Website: crate-barrel
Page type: store-pickup
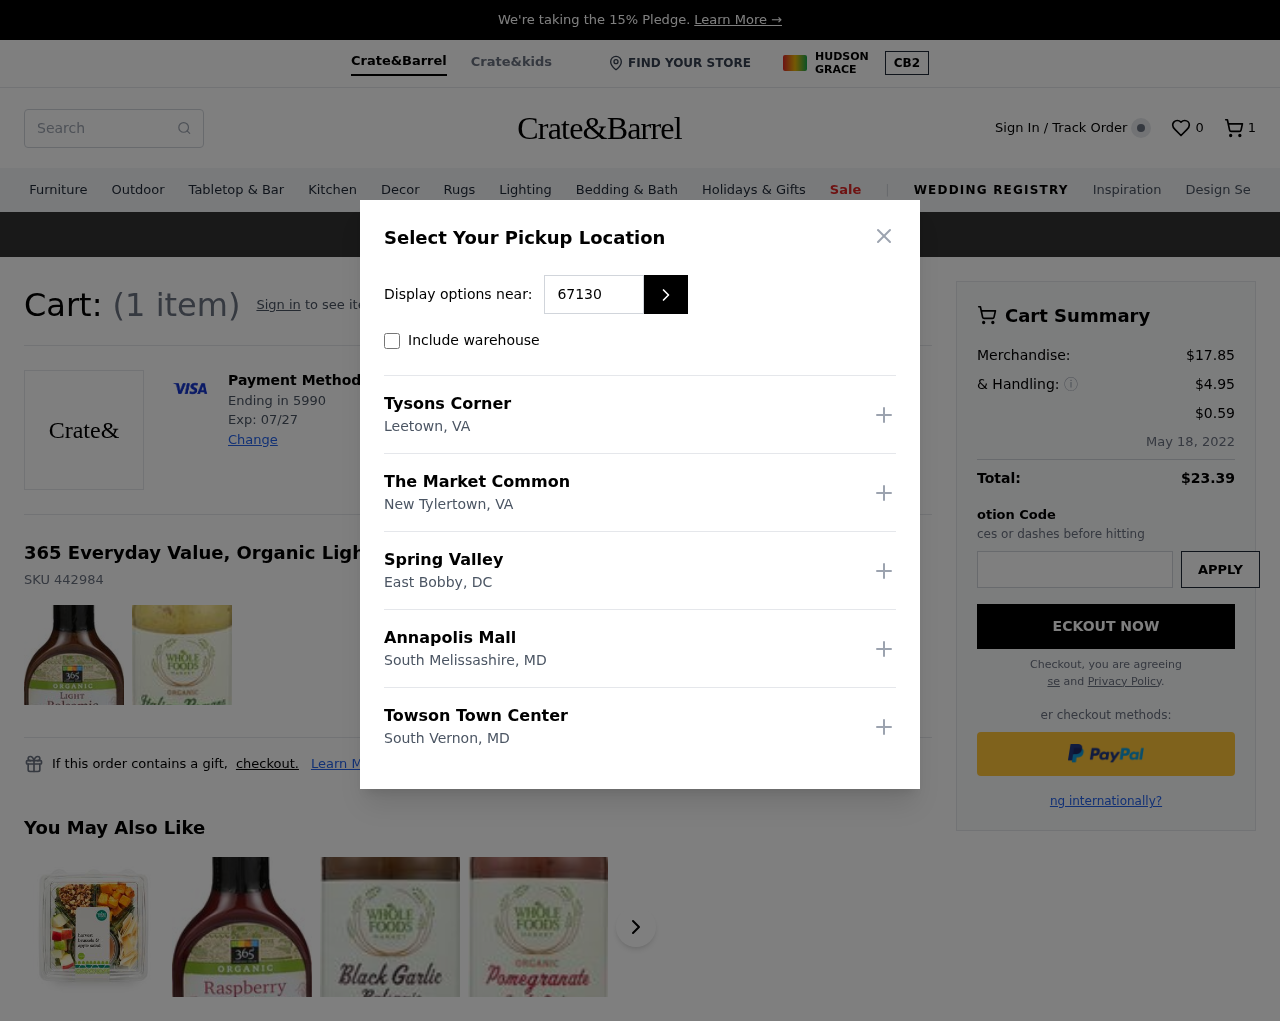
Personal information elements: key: PII_CARD_EXPIRY
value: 07/27
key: PII_CARD_LAST4
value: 5990
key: PII_LOCATION1_CITY
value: Leetown
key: PII_LOCATION1_NAME
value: Tysons Corner
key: PII_LOCATION1_STATE
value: VA
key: PII_LOCATION2_CITY
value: New Tylertown
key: PII_LOCATION2_NAME
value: The Market Common
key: PII_LOCATION2_STATE
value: VA
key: PII_LOCATION3_CITY
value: East Bobby
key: PII_LOCATION3_NAME
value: Spring Valley
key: PII_LOCATION3_STATE
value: DC
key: PII_LOCATION4_CITY
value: South Melissashire
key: PII_LOCATION4_NAME
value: Annapolis Mall
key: PII_LOCATION4_STATE
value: MD
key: PII_LOCATION5_CITY
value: South Vernon
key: PII_LOCATION5_NAME
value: Towson Town Center
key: PII_LOCATION5_STATE
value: MD
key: PII_POSTCODE
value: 67130
Product elements: key: PRODUCT1_NAME
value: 365 Everyday Value, Organic Light Balsamic Vinaigrette, 16 Ounce
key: PRODUCT1_SKU
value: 442984
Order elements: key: ORDER_NUM_ITEMS
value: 1
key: ORDER_NUM_ITEMS
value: (1 item)
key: ORDER_SUBTOTAL
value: $17.85
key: ORDER_SHIPPING_COST
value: $4.95
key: ORDER_SURCHARGE
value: $0.59
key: ORDER_DELIVERY_DATE
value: May 18, 2022
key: ORDER_TOTAL
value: $23.39
Search elements: key: HEADER_SEARCH
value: Search
Other elements: key: WISHLIST_NUM_ITEMS
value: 0